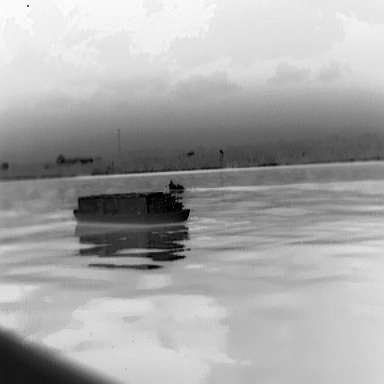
There is a warship in the infrared image.